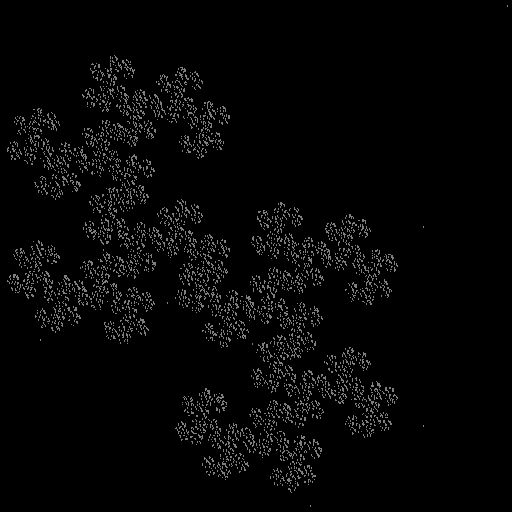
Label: dragon_curve